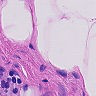
Metastatic tissue present: no